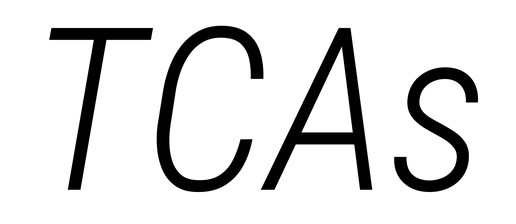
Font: Roboto-Italic_Condensed_Light_Italic